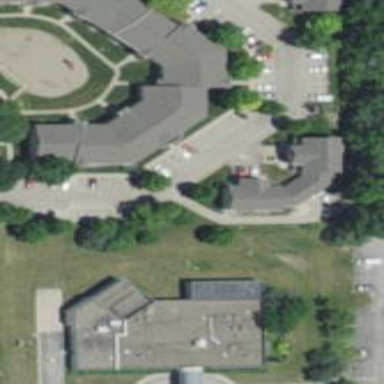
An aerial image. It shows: Building.